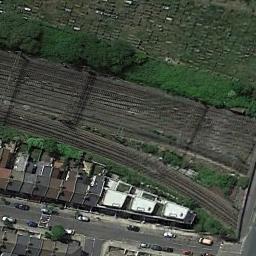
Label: railway